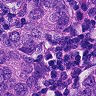
Metastatic tissue present: yes